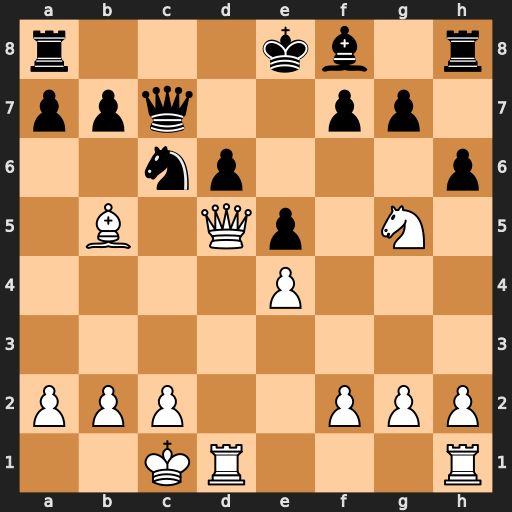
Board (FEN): r3kb1r/ppq2pp1/2np3p/1B1Qp1N1/4P3/8/PPP2PPP/2KR3R
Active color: w
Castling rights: kq
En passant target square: -
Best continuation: Nxf7 Qxf7 Bxc6+ bxc6 Qxc6+ Qd7 Qxa8+